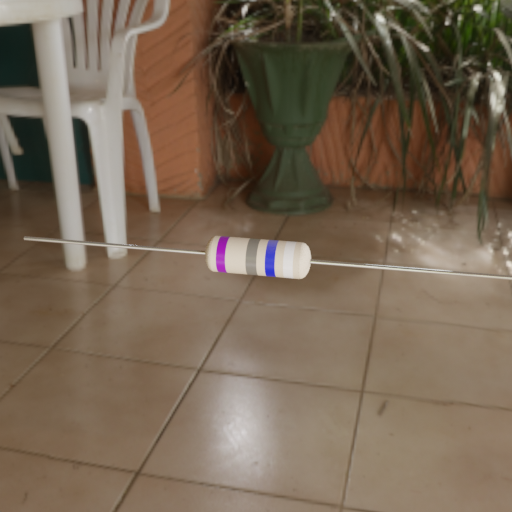
Resistor colour bands (in order): violet, gray, blue, white